Interaction volume radius: 5 \u00c5
Interaction volume height: 40 \u00c5
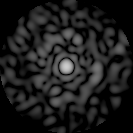
Disorder parameter: 0.8475